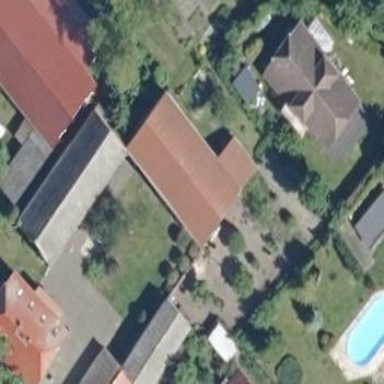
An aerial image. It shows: Residential building.